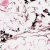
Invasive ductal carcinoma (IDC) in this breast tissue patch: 0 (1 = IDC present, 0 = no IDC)